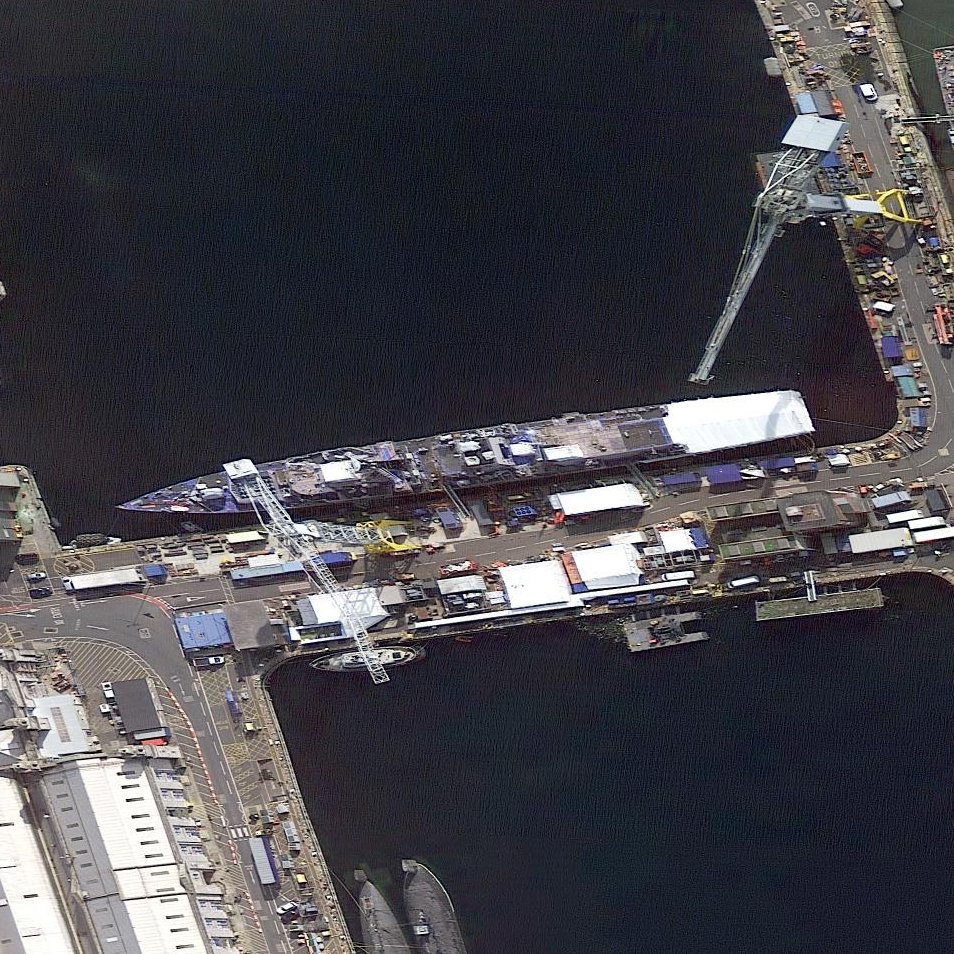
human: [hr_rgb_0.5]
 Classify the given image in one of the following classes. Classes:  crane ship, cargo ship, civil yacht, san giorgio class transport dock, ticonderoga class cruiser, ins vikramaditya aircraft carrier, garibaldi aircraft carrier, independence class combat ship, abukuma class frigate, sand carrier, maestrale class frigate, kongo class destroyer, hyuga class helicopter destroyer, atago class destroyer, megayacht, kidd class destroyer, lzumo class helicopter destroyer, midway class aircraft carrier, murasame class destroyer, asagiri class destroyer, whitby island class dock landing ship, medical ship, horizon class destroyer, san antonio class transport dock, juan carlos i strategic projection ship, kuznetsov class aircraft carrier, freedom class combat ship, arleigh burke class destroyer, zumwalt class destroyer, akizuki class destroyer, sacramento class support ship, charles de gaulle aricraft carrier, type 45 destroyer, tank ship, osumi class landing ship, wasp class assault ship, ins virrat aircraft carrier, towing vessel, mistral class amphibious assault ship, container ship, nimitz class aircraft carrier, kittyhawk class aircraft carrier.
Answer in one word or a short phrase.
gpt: Type 45 destroyer